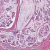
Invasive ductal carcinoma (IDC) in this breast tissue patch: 1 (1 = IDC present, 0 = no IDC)